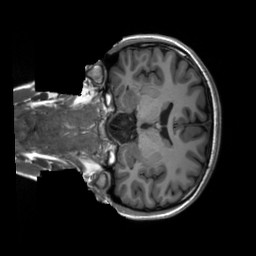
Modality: T1w
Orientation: coronal
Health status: healthy
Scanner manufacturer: siemens
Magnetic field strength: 3 T
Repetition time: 2.3 s
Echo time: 0.00207 s